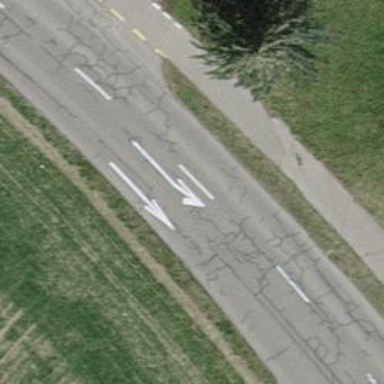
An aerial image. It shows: Tertiary road with asphalt surface.